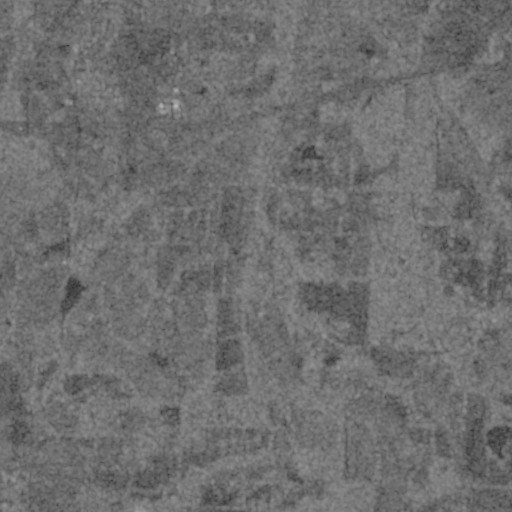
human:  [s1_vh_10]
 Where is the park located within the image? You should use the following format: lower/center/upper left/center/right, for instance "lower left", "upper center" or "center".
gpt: The park is located in the upper of the image.
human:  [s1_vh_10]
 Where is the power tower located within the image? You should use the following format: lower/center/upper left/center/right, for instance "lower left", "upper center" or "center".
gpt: The power tower is located in the lower of the image.
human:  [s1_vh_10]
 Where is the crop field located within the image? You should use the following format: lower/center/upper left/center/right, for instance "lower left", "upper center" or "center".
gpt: There is no crop field in the image.

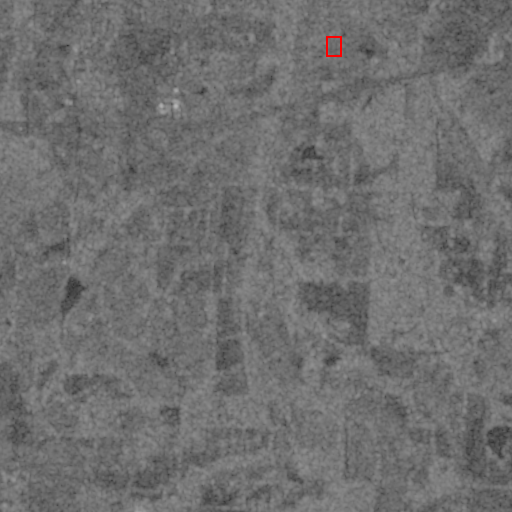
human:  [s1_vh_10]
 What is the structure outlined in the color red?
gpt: The structure outlined in red is a park.
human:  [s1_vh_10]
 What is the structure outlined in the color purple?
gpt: There is no purple outline.